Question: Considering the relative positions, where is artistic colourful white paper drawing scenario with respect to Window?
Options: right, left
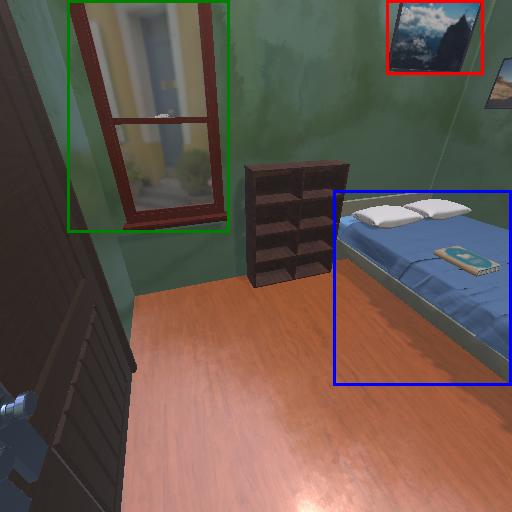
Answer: right